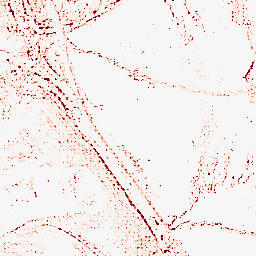
Category: morphological
Decomposition family: morphological_square
Decomposition parameters: operation: opening
size: 3
Upsampling method: sinc_blackman
Upsampling parameters: scale: 8
kernel_size: 8
Upsampling scale: 8